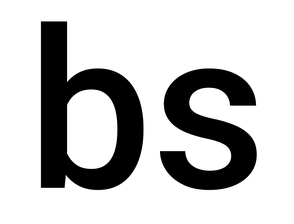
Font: Roboto_Medium